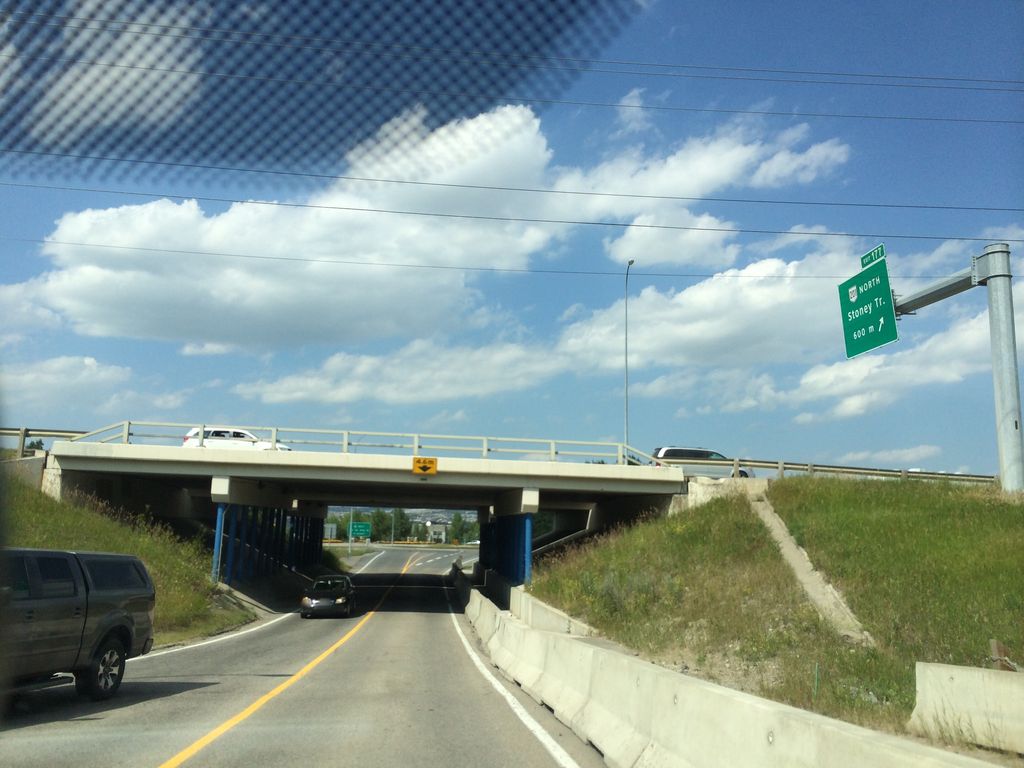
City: calgary